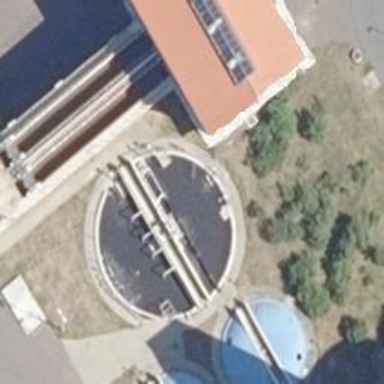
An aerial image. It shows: Body of wastewater.